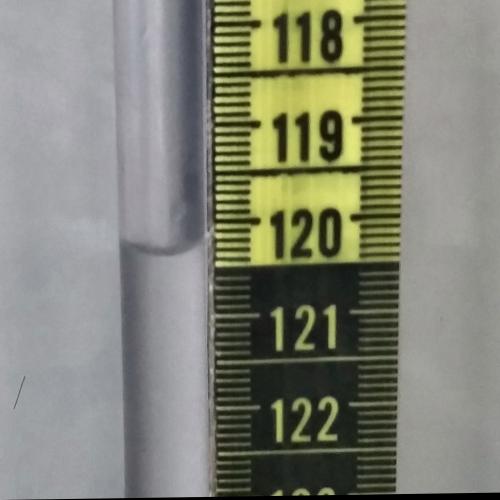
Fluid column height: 120.3 cm